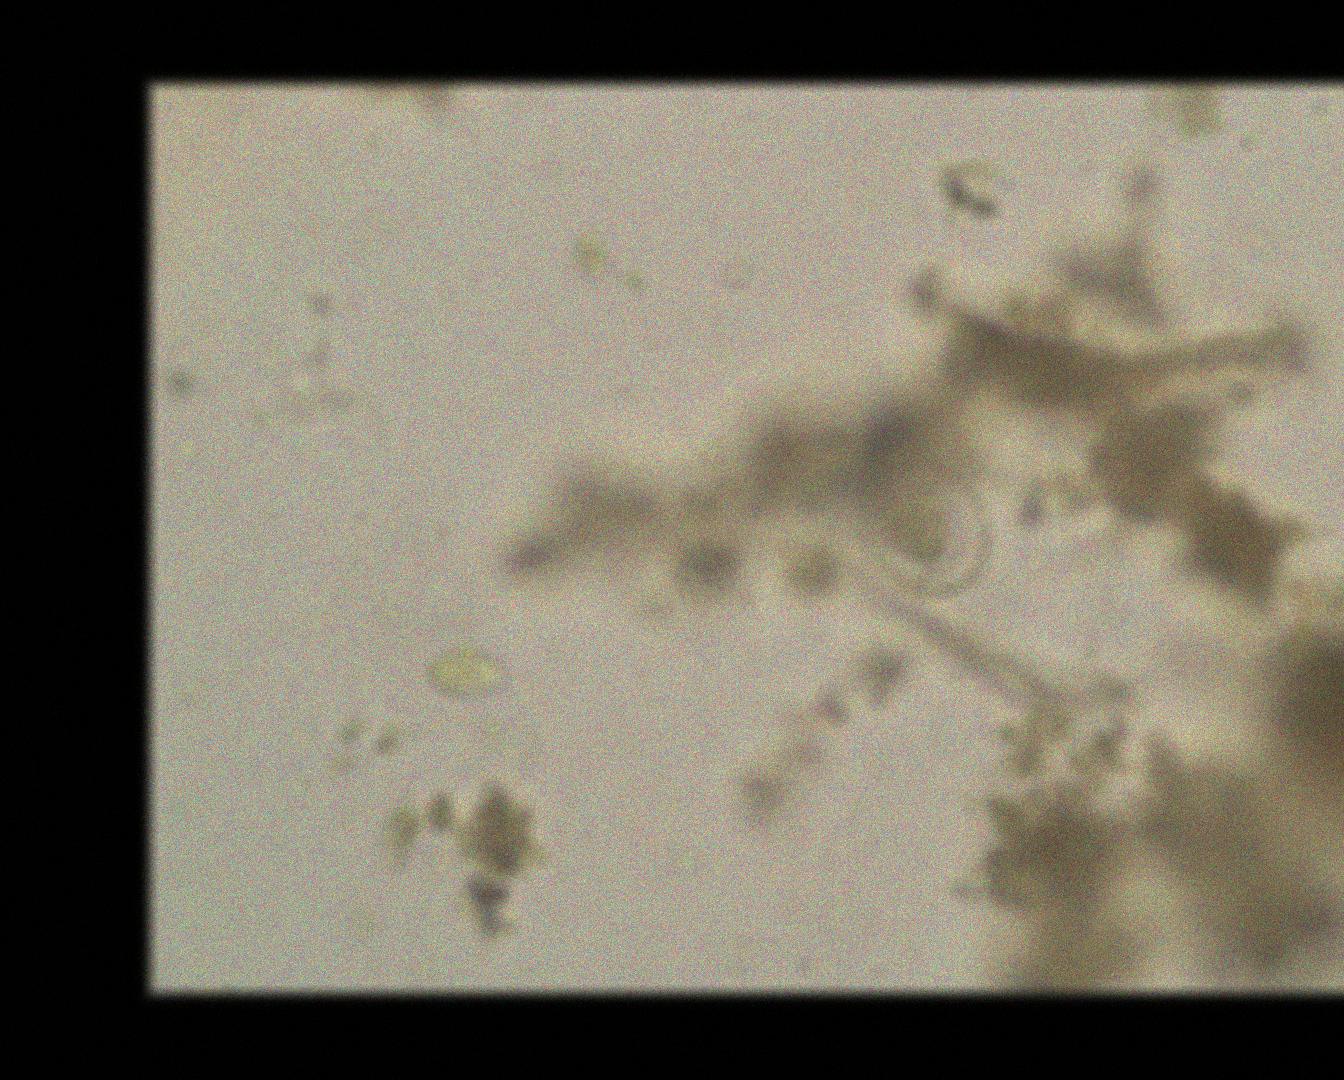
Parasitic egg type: Hymenolepis nana